Question: How to enable exceptions in XCode - 3.2.3. Is there any flag like I should enable for the compiler for exception handling? Tried googling but didn't find enough information on XCode with 'C++' !
'''
#include <iostream>
#include <exception>
int main()
{
try
{
int i=5,j=0;
int res = i/j;
}
catch (const std::exception& exe)
{
std::cerr<< exe.what();
}
catch (...)
{
std::cout<< "
Default Exception Handler
";
}
return 0;
}
'''
Output:
> Loading program into debugger...
Program loaded.
run
[Switching to process 1332]
Running...
Program received signal: "EXC_ARITHMETIC".
sharedlibrary apply-load-rules all
kill
Current language: auto; currently c++
quit
The Debugger has exited with status 0.(gdb)
Edit :Though the reason seems to be different, to anyone, this figure might be helpful in future.
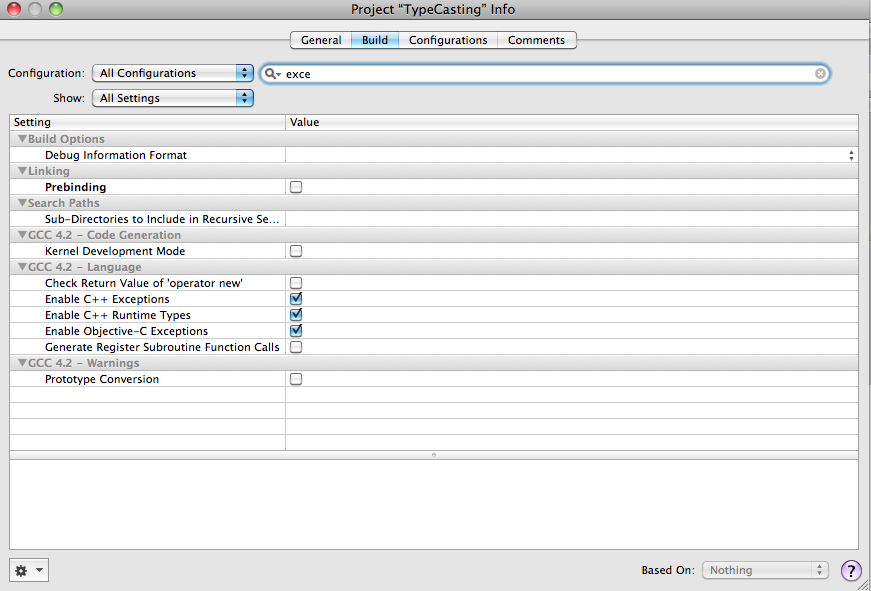
Answer: Dividing by zero does not raise a C++ exception. See <URL>.